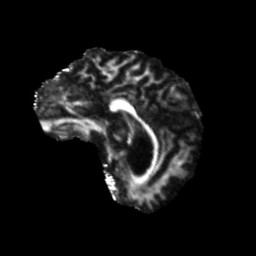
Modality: FA
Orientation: sagittal
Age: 74
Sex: female
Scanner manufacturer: siemens
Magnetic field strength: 3 T
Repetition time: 5.25 s
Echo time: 0.08 s